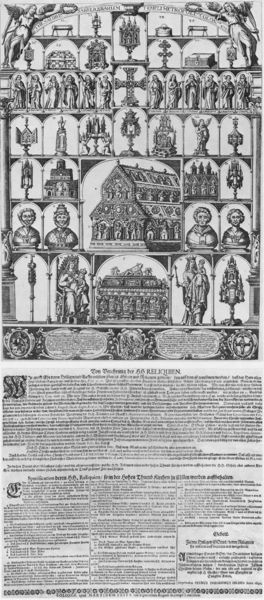
Titel: THESAURUS SS. RELQUIARUM TEMPLI METROPOLI.[ta]ni COLON.[en]sis
Künstler: Johann Eckhard Löffler
Standort: Wolfenbüttel
Institution: Herzog August Bibliothek
Schlagwörter: baum, flügel, menschen, grau, schwarz, zeichnung, gebäude, haus, bibel, rahmen, felder, häuser, kirche, kind, personen, blatt, gotik, engel, schrift, bilder, papier, modell, grafik, graphik, klein, figuren, kaiser, büste, verzierung, bögen, buch, kreuz, religion, druck, initialen, radierung, stich, titel, seite, illustration, schwarzweiß, text, zeitung, initiale, portraits, altar, kasten, kerzenhalter, lettner, kreuze, sarg, statuen, jesus, mittelalter, monstranz, heiliger, könige, heilige, zeilen, schriftstück, büsten, maria, madonna, schrein, reliquie, texte, flugblatt, aufbewahrung, beschreibung, objekte, symbole, kronen, teile, sarkophag, einblattdruck, anleitung, köln, ikonen, gebeine, majuskel, aufstellung, nimben, muttergottes, reliquiar, ilustrationen, monstranzen, sakralgegenstände, reliquienschrein, reliquien, heiligen, bundeslade, katafalk, kleinarchitektur, schreine, figren, heiltum, reichskleinodien, reliquiare, ostensorium, 1580, bilnisse, dreikönigsschrein, everzierung, protraits